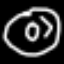
Label: donut